Question:
Q:how to upgrade scrapy?
I have run the cmd as administrator,use the command "pip install --upgrade scrapy"
and get result as 'Access is denied'
I am using windows 7.
Is there any way to upgrade scrapy.
Thanks a lot for any suggestion!
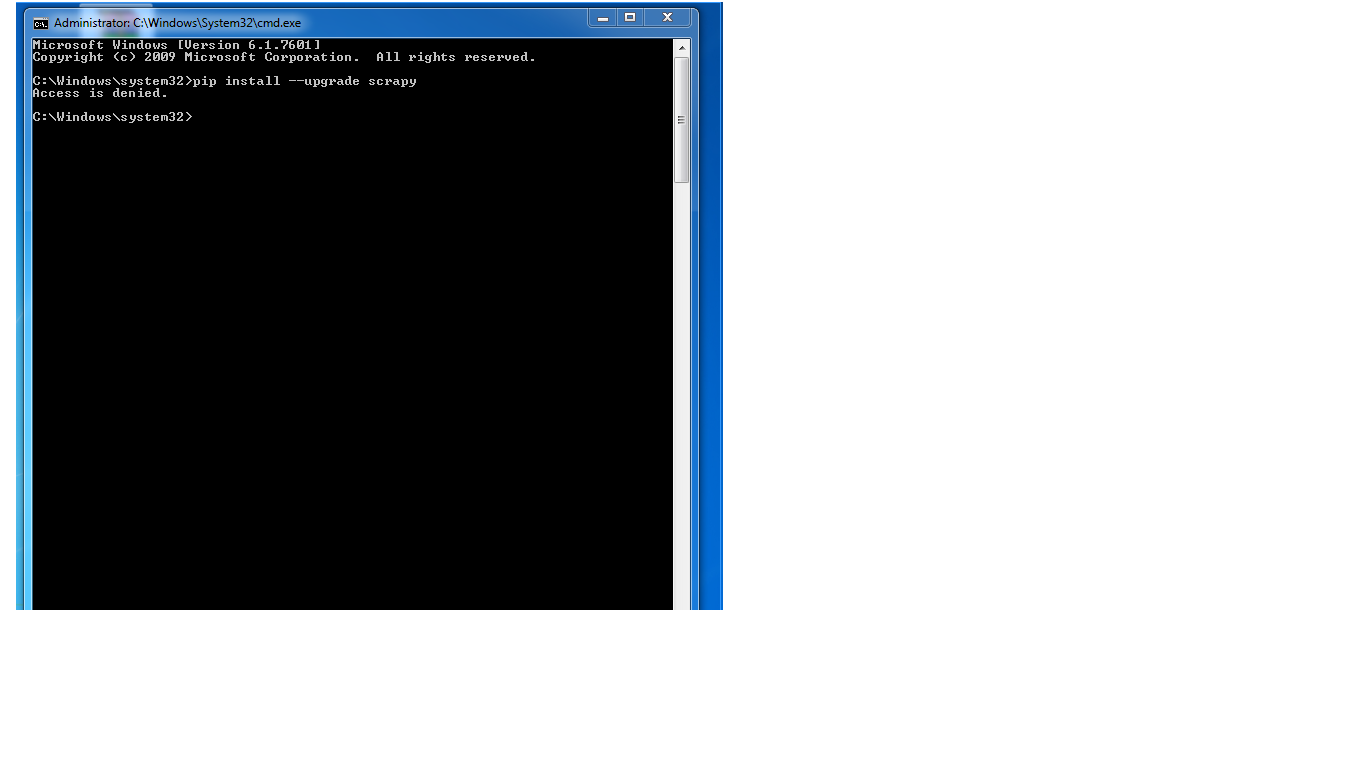
Answer: I have came across this dilemma a couple of times. First:
1. Restart your machine and try again without opening anything but the CMD in admin.
2. If that fails try updating pip: easy_install -U pip or pip install --upgrade pip
3. If this too doesn't work... pip install --upgrade pip pip uninstall scrapy pip install scrapy